Question: I want to implement scrollable button list which are displayed inside popup. I would need some kind of masking, but buttons should also work inside mask. Any suggestions how to do it?

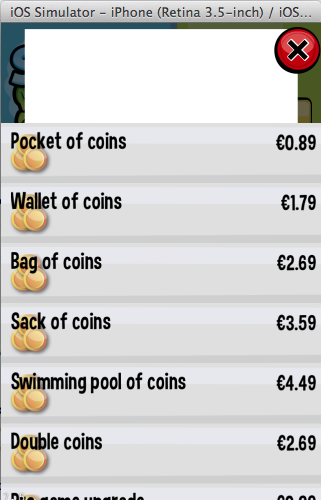
Answer: It is possible to achieve this with <URL> class but this is pretty slow way to do it as mask has to be applied every update.
If you use this class you will also loose button detection so you will have to play with touch detection. You will also nead a lot of tweaks to position mask & objects exactly where you want.
When you will finish everything it will not be as good as you thought it will be .. The feeling of scrolling will just not be OK, since there will be masking lag ...
It is better to hide hidden parts of scrollable items with some kind of "window" images